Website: apple
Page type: payment
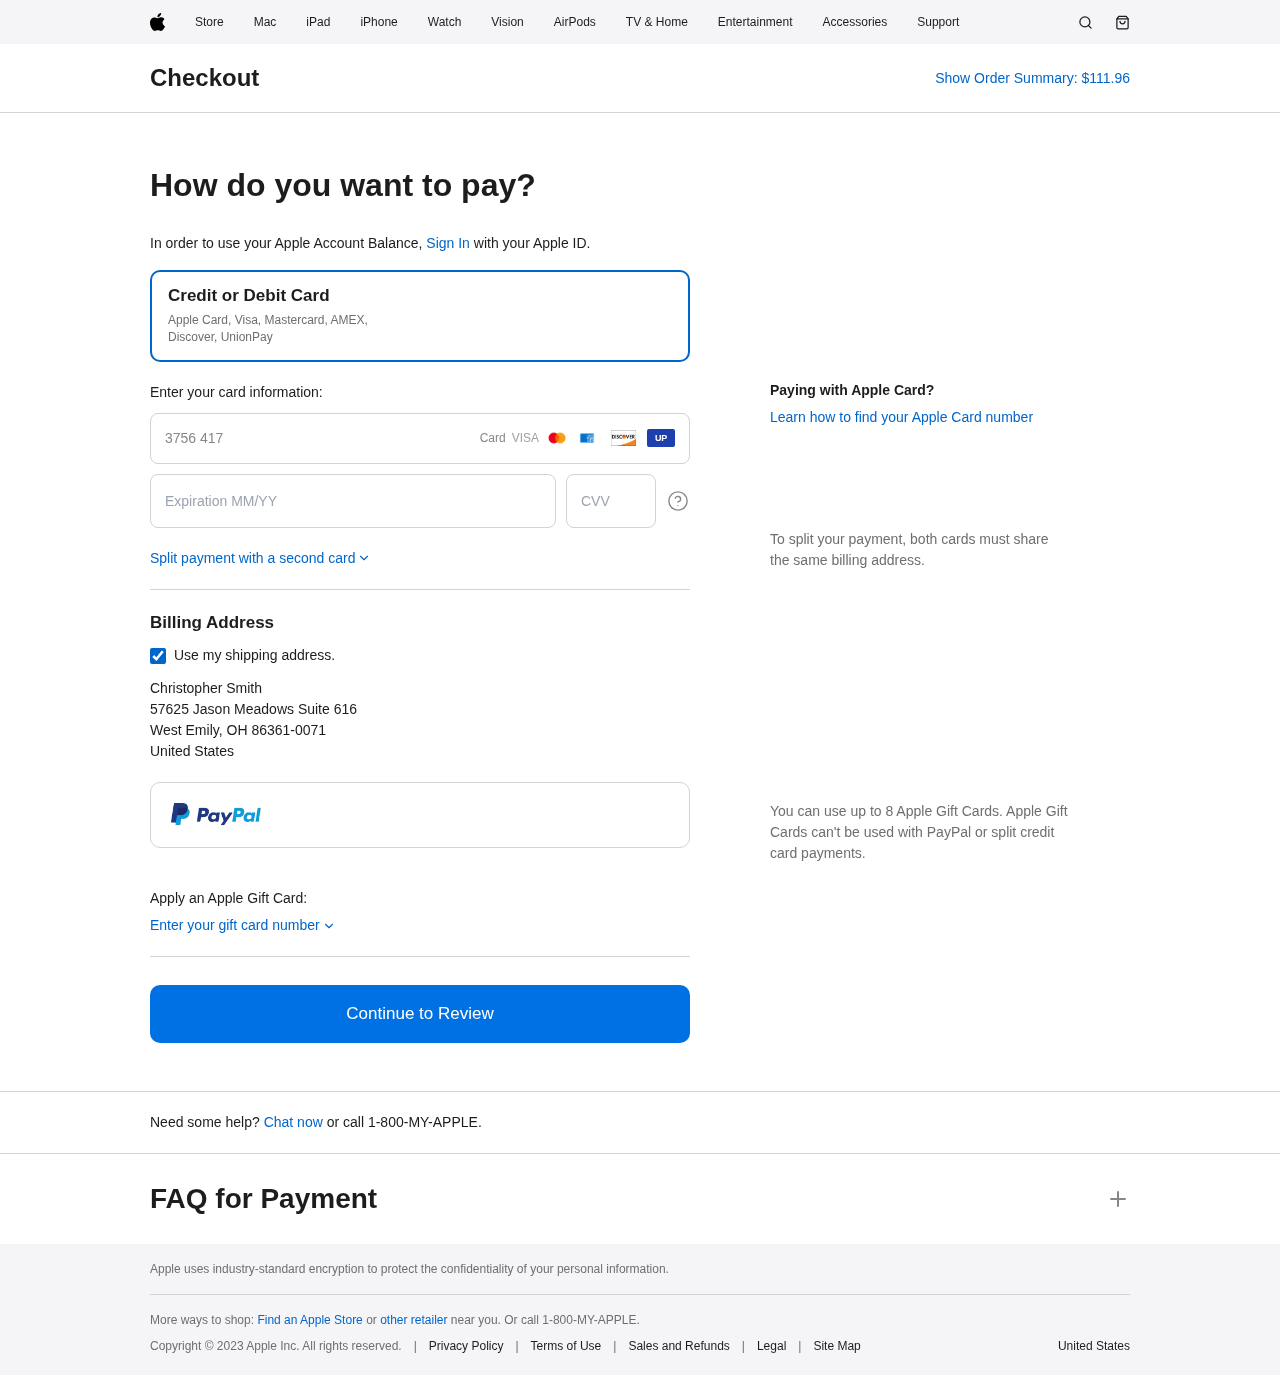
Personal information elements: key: PII_CARD_CVV
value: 9338
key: PII_CARD_EXPIRY
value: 07/27
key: PII_CARD_NUMBER
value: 3756 4170 4416 591
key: PII_COUNTRY
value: United States
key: PII_FULLNAME
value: Christopher Smith
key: PII_STREET
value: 57625 Jason Meadows Suite 616
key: PII_CITY_STATE_ZIP
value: West Emily, OH 86361-0071
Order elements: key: ORDER_TOTAL
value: $111.96